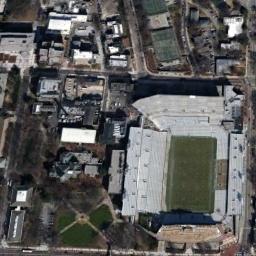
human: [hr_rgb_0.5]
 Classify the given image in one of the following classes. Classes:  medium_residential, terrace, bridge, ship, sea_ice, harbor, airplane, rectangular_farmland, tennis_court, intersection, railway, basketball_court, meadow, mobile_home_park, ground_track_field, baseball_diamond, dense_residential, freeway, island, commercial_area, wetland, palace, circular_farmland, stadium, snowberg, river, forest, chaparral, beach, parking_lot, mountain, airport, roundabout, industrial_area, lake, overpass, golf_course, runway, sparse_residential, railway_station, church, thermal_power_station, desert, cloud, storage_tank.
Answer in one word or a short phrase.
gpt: stadium